Question: Twitter Bootstrap has aligned navigation buttons that are placed on both sides of the page.
'''
<ul class="pager">
<li class="previous">
<a href="#">Previous</a>
</li>
<li class="next">
<a href="#">Next</a>
</li>
</ul>
'''
I have a '<h3>' title that is above those navigation links (Top)

I want to place this title between those buttons (Bottom). How can I do this, preserving the navigation buttons alignment?
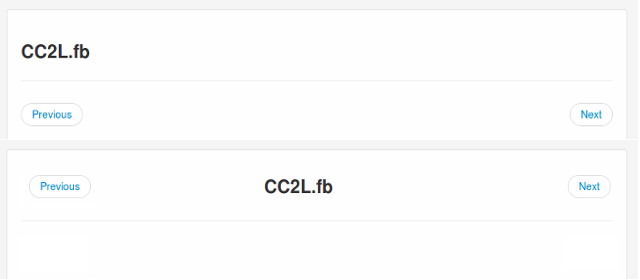
Answer: Try this:- <URL>
'''
<ul class="pager">
<li class="previous">
<a href="#">Previous</a>
</li>
<li >
<h3 class="fillSpace">Title goes here</h3>
</li>
<li class="next">
<a href="#">Next</a>
</li>
</ul>
h3.fillSpace
{
display:inline-block;
margin:0;
}
'''
or:-
'''
h3.fillSpace
{
position: absolute; top: 0; right: 0; left: 0;
}
'''